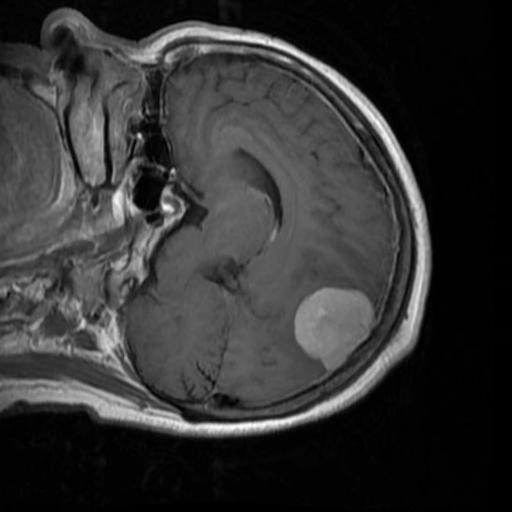
Label: brain_menin